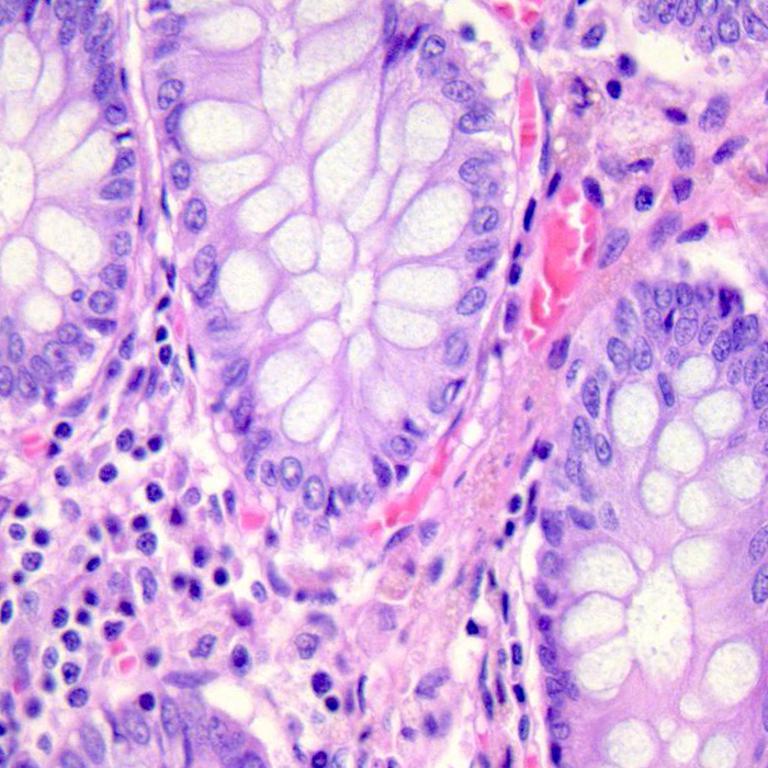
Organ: colon
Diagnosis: benign